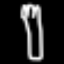
Label: fork